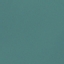
Label: SeaLake